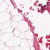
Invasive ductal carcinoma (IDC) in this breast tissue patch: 0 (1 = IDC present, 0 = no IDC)